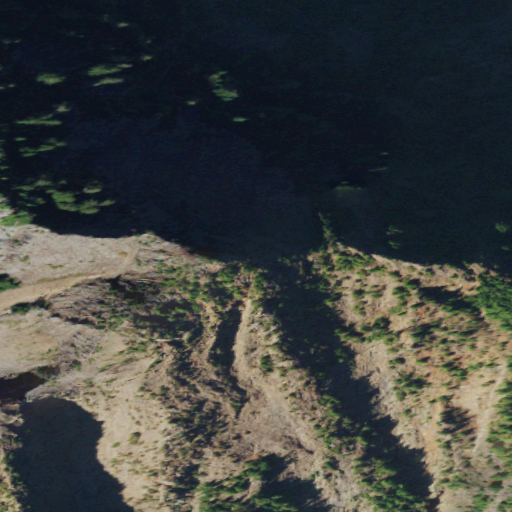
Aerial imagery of mountain in Washington named Long Mountain containing evergreen forest, grassland, barren land, and shrub